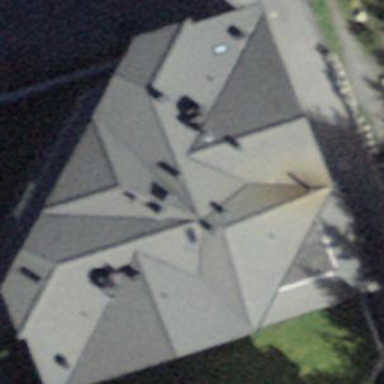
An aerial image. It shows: Building with tile roof.